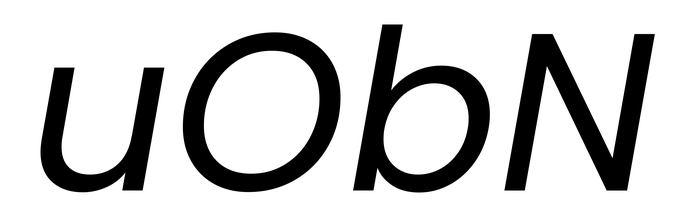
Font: Poppins-Italic